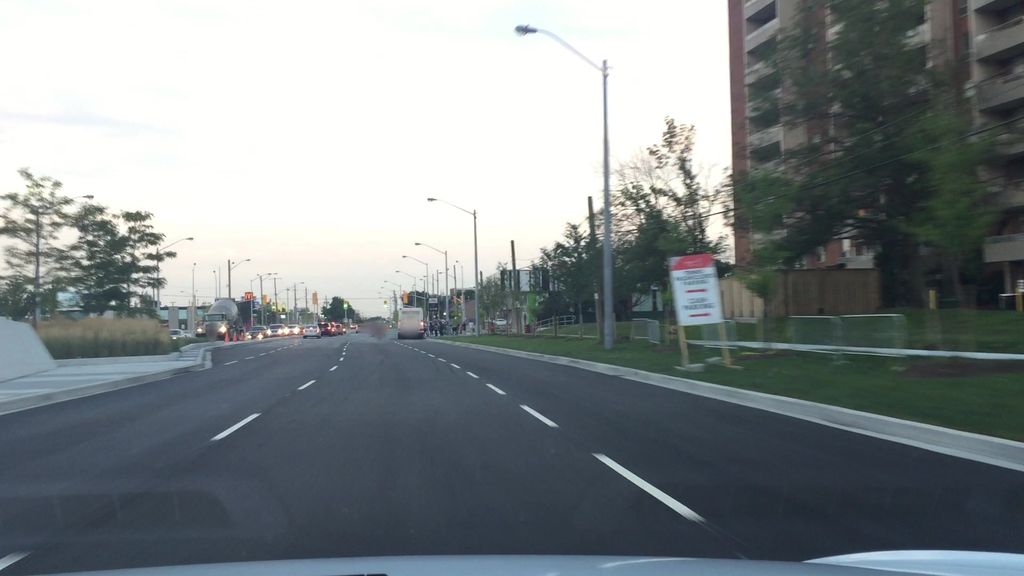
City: toronto